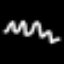
Label: squiggle